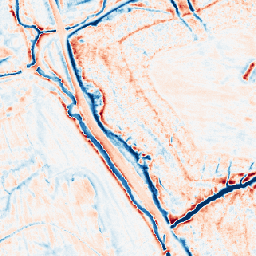
Category: edge_preserving
Decomposition family: anisotropic_diffusion
Decomposition parameters: iterations: 50
kappa: 100
gamma: 0.1
Upsampling method: area
Upsampling parameters: scale: 8
Upsampling scale: 8